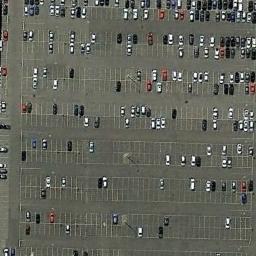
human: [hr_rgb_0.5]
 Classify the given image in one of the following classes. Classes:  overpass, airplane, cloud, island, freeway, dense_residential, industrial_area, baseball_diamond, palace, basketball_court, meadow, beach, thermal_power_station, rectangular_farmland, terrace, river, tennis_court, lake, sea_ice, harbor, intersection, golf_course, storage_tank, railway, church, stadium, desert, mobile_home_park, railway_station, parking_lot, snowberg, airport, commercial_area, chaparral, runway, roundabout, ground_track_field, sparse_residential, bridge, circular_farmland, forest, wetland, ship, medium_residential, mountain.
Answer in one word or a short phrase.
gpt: parking_lot